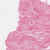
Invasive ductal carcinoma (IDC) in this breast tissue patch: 0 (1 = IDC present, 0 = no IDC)